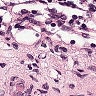
Metastatic tissue present: no